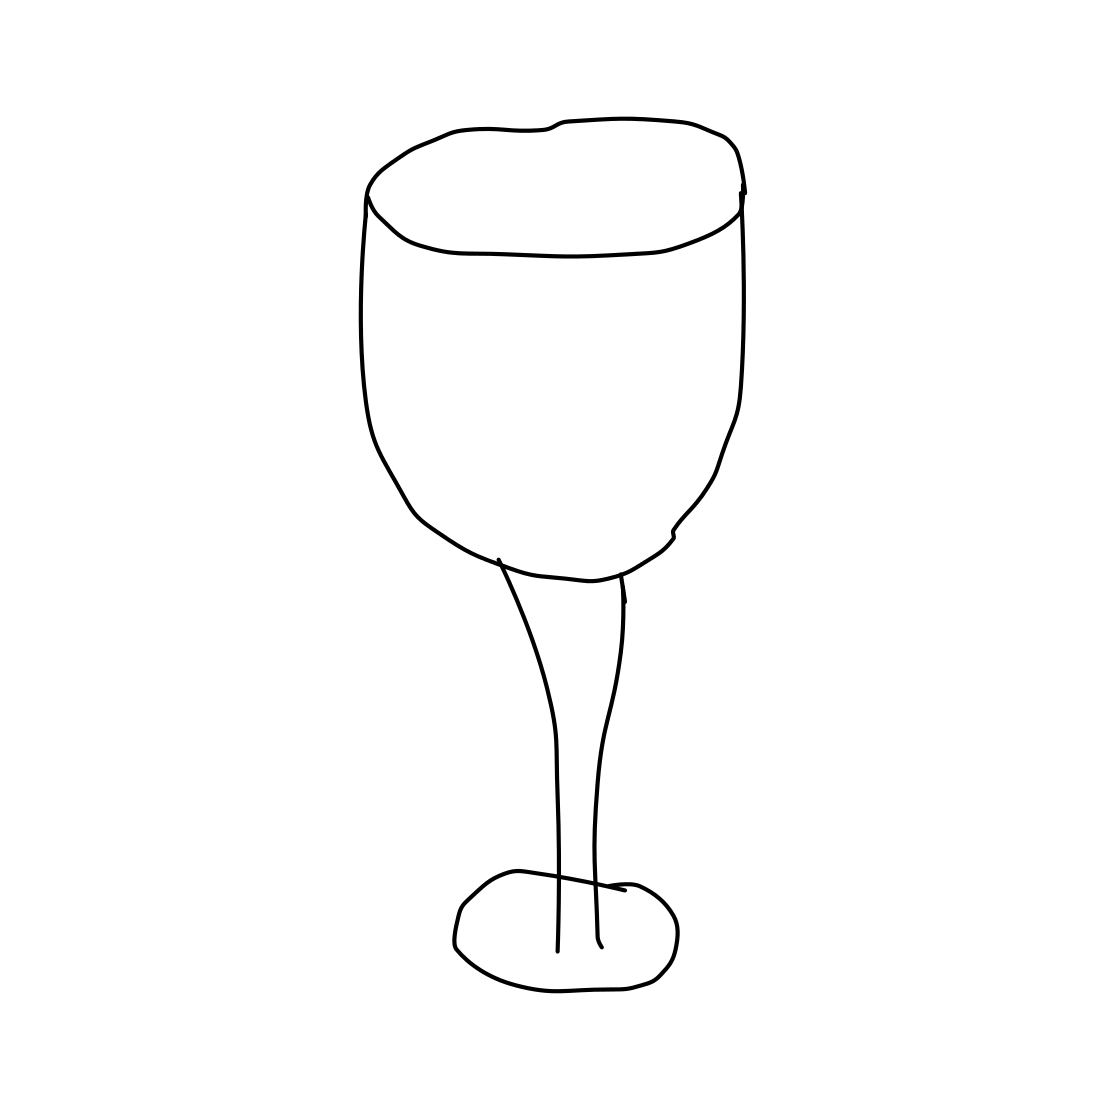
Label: wineglass